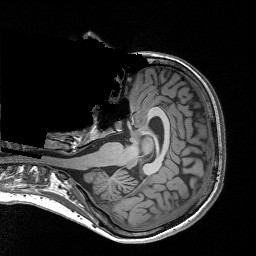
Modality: T1w
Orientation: axial